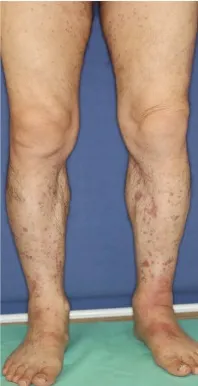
(A-C) The patient developed multiple purpuras on his extremities.
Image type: medical_photograph (skin_photograph)